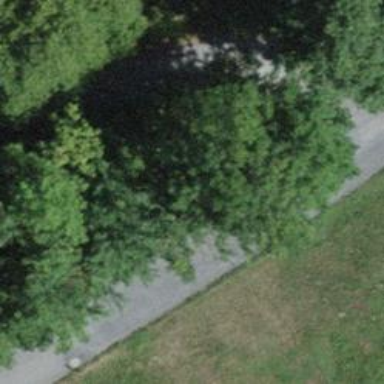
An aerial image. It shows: Bench.